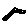
Label: square